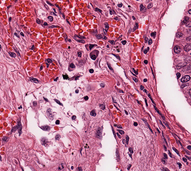
Tumor epithelial tissue: no
Tumor-associated stroma tissue: yes
Normal tissue: no